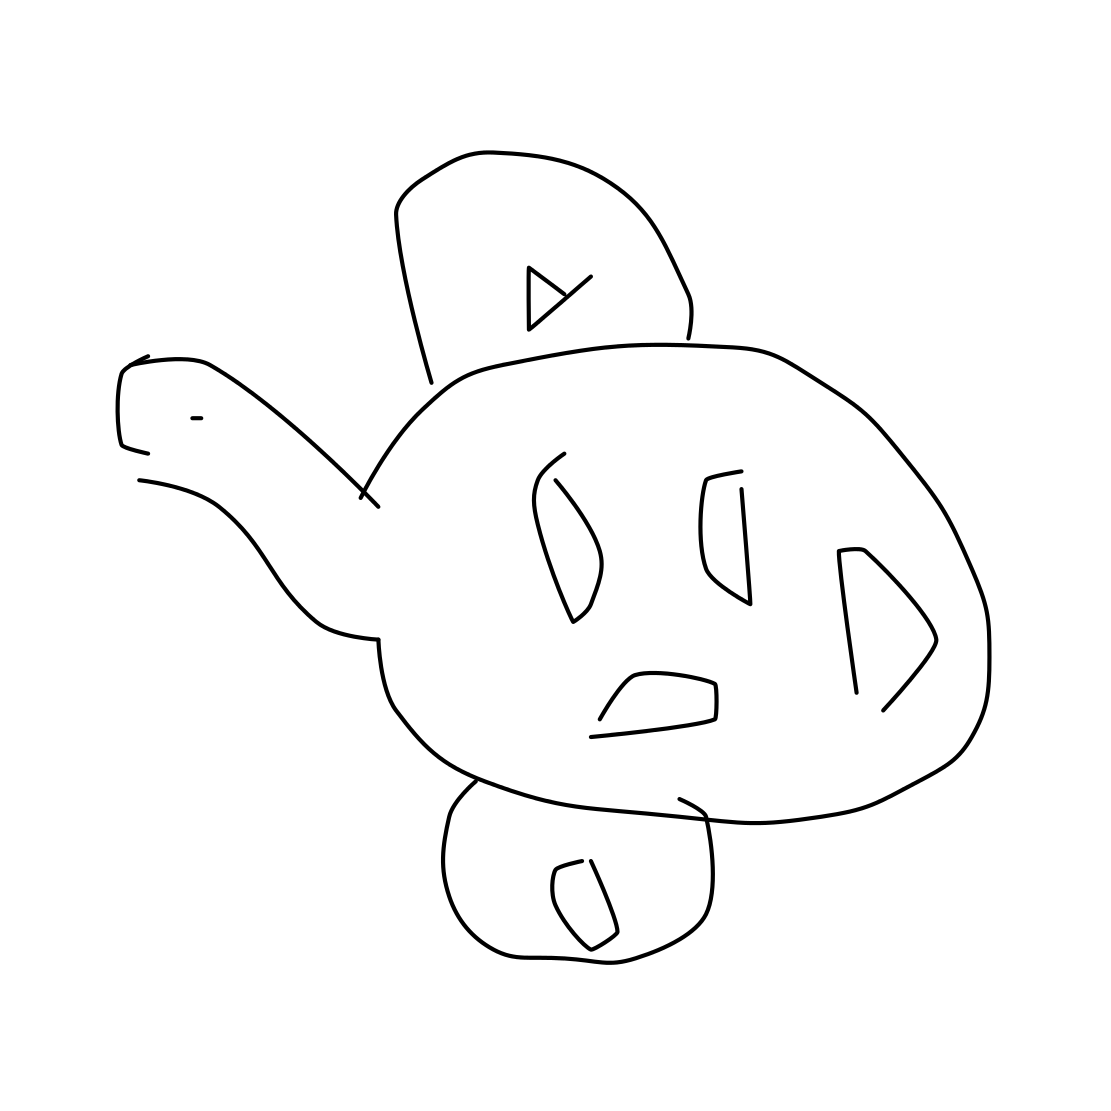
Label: sea turtle